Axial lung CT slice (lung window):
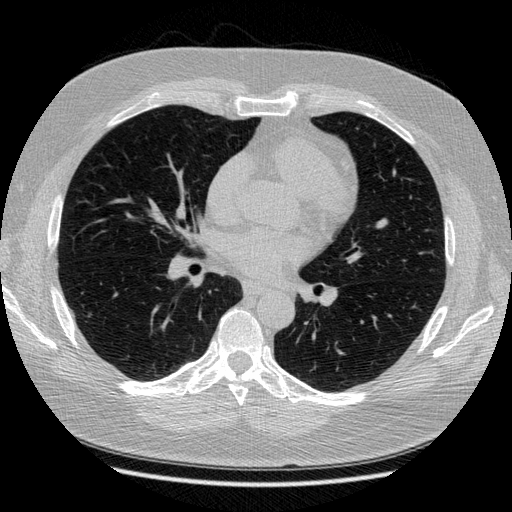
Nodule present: no